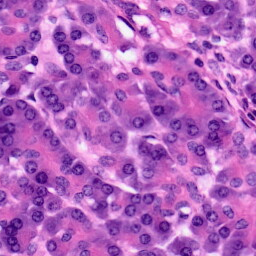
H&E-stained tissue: Pancreatic